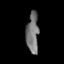
Tissue: lung
Cell type: T cells
Senescence score: 0.224
Nuclear area (px): 482
Mean DAPI intensity: 116.886